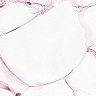
Metastatic tissue present: no